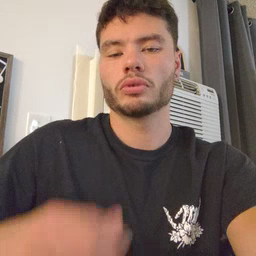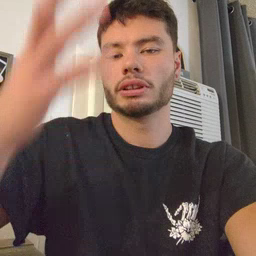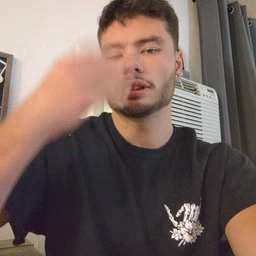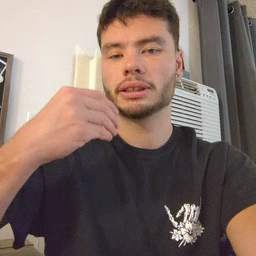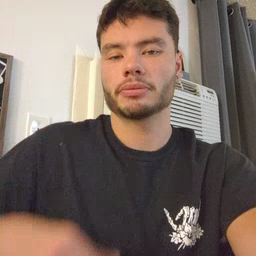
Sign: sleep